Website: bh-photo
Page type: receipt
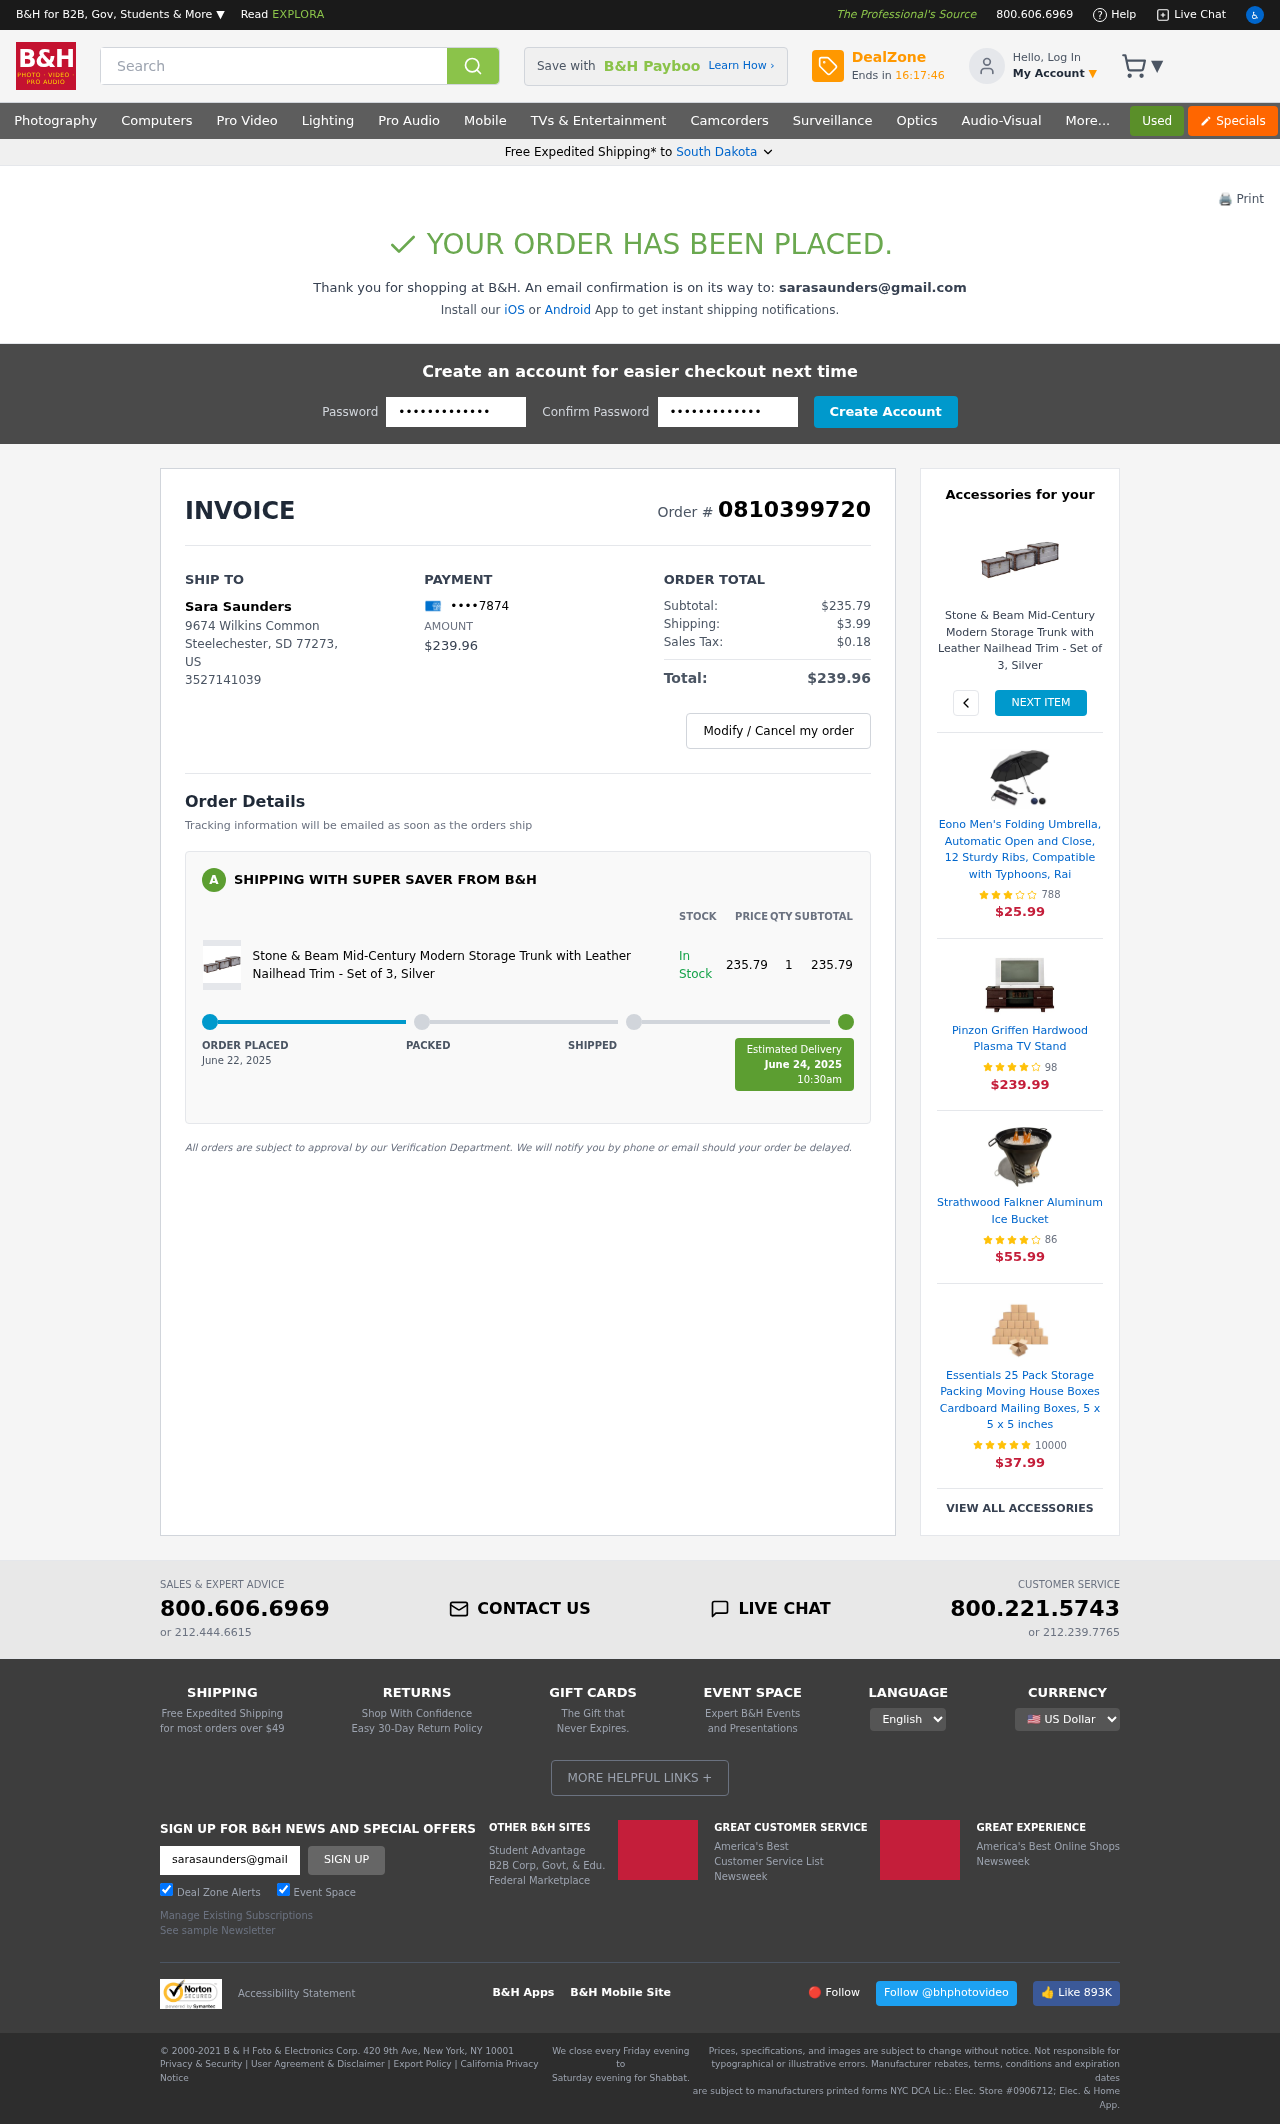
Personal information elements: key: PII_CARD_LAST4
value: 7874
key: PII_CITY
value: Steelechester
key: PII_EMAIL
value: sarasaunders@gmail.com
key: PII_FULLNAME
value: Sara Saunders
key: PII_PHONE
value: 3527141039
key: PII_POSTCODE
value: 77273
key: PII_STATE
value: South Dakota
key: PII_STATE_ABBR
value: SD
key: PII_STREET
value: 9674 Wilkins Common
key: PII_COUNTRY_CODE
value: US
Product elements: key: PRODUCT1_NAME
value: Stone & Beam Mid-Century Modern Storage Trunk with Leather Nailhead Trim - Set of 3, Silver
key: PRODUCT1_PRICE
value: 235.79
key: PRODUCT1_QUANTITY
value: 1
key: PRODUCT1_NAME2
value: Stone & Beam Mid-Century Modern Storage Trunk with Leather Nailhead Trim - Set of 3, Silver
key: PRODUCT2_NAME
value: Eono Men's Folding Umbrella, Automatic Open and Close, 12 Sturdy Ribs, Compatible with Typhoons, Rai
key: PRODUCT2_NUM_RATINGS
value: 788
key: PRODUCT2_PRICE
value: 25.99
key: PRODUCT3_NAME
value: Pinzon Griffen Hardwood Plasma TV Stand
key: PRODUCT3_NUM_RATINGS
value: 98
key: PRODUCT3_PRICE
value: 239.99
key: PRODUCT4_NAME
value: Strathwood Falkner Aluminum Ice Bucket
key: PRODUCT4_NUM_RATINGS
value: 86
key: PRODUCT4_PRICE
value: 55.99
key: PRODUCT5_NAME
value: Essentials 25 Pack Storage Packing Moving House Boxes Cardboard Mailing Boxes, 5 x 5 x 5 inches
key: PRODUCT5_NUM_RATINGS
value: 10000
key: PRODUCT5_PRICE
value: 37.99
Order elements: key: ORDER_ID
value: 0810399720
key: ORDER_TOTAL
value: $239.96
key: ORDER_SUBTOTAL
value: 235.79
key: ORDER_SUBTOTAL
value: $235.79
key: ORDER_SHIPPING_COST
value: $3.99
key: ORDER_TAX
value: $0.18
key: ORDER_DATE
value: June 22, 2025
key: ORDER_DELIVERY_DATE
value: June 24, 2025
Search elements: key: HEADER_SEARCH
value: Search